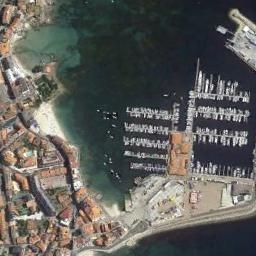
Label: harbor